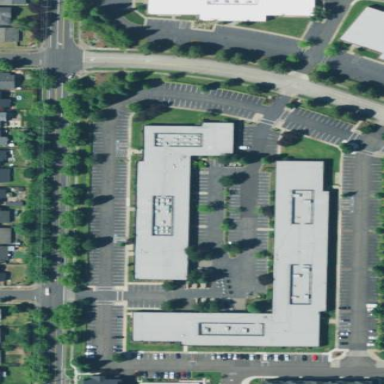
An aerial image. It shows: Commercial building.